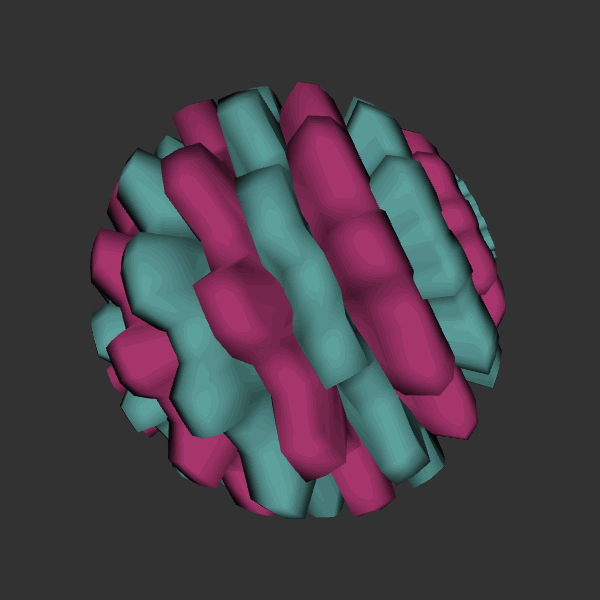
Background: dark